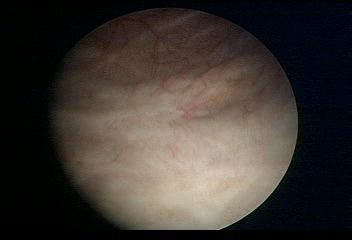
Modality: WLC
Class: Normal mucosa
Bladder cancer association: No